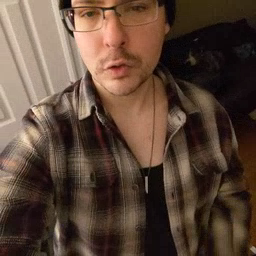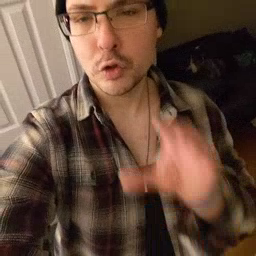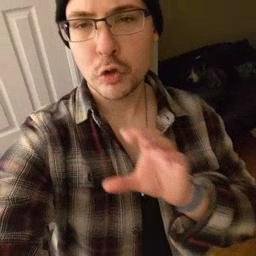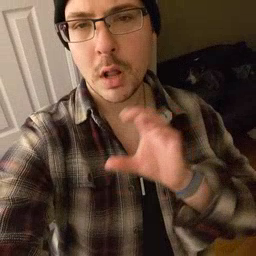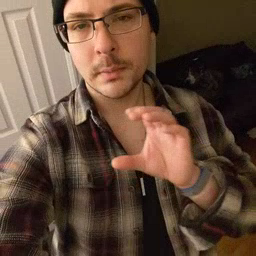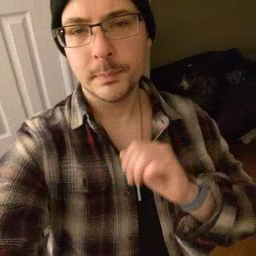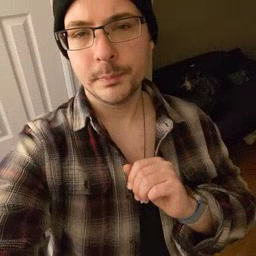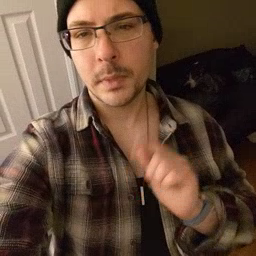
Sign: chocolate